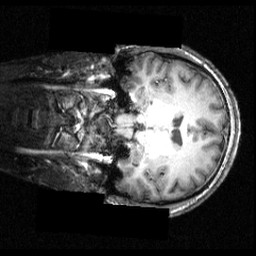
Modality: T1w
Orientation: coronal
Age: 21
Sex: male
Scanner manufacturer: siemens
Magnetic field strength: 3.951 T
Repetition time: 1.5 s
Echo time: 0.00335 s